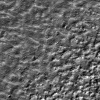
Atmospheric dust classification: not_dusty